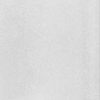
Label: dusty